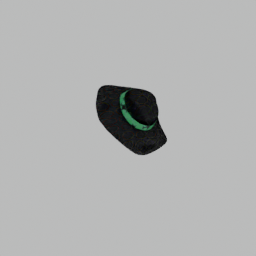
Label: people